Question: Here is the idea:
So I am trying to use an external library function to create some manipulation in the DOM in one of my controllers that my ng-repeat is connected to.
## Newest jsFiddle working but ...
## http://jsfiddle.net/GeorgiAngelov/KRbdL/150/
## So basically I got it to work with @BrandonTilley's help but I am trying to avoid using $timeout as I don't think that it is a viable solution but a hack.
## New fiddle with the help of @BrandonTilley
added onload listener and also I am trying to get the new element or its parent by getElementById but all it returns is NULL.
## http://jsfiddle.net/GeorgiAngelov/KRbdL/143/
The problem is the following:
I am calling that external function in my controller that adds elements to the ng-repeat array , which in term adds the new elements to the DOM. However, when I am inside the controller, the element does not exist yet, even though I have added it to the array.
How can I bound an external function to be called once the element has actually been appended to the DOM, rather than when it was actually added to the array that controls the ng-repeat?
The problem comes is that I have template 1 calling template 2, then template 2 calls template3 and then template3 calls back template 2, and I want to connect an element from template3 into template2 once template3's finishes rendering template2.
I created a directive that is linked to template3 and I used the $last property but it is still not working because template3 loads but I do not know when template2 finishes loading.Furthermore, the element.ready() does not even fire up. I also tried hacking it around with $timeout and removing element.ready, but it still gave me the error that the child element did not exist yet. I do not want to use $timeout and so I am looking for a more functional solution to my problem.
Also, I tried calling the jsPlumb library when I call the function to create a new firstlevel element but it gives parentNode undefined. I commented it out in addChild function .
'''
app.directive('vectorDrawDirective', function($timeout) {
return function($scope, element, attrs) {
//angular.element(element).css('color','blue');
if ($scope.$last === true) {
element.ready(function() {
jsPlumb.connect({
source: $scope.firstlevel.parent_id,
target: $scope.firstlevel.id,
});
jsPlumb.repaintEverything();
})
}
}
});
'''
Here is a diagram I did to help you visualize what I am trying to acomplish ( look at the text on the top right corner )

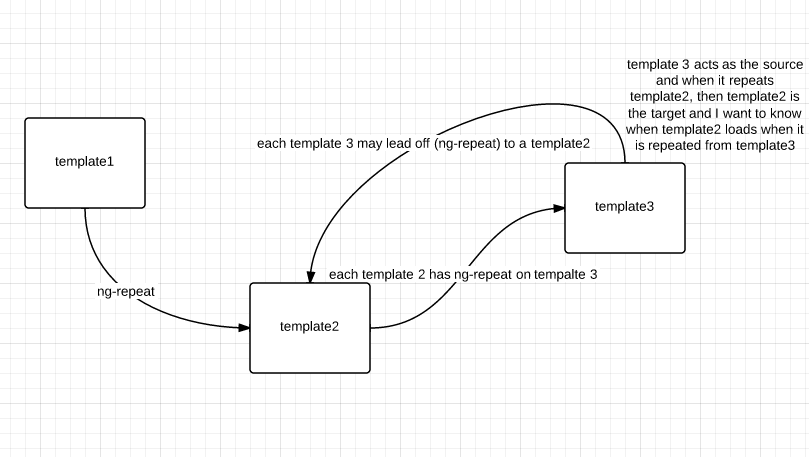
Answer: 'ngInclude' provides an 'onload' attribute which will evaluate an expression when it is loaded; does that give you what you need?
'''
<div vector-draw-directive class="thirdlevel"
ng-repeat="firstlevel in secondlevel.children"
ng-include="'templateLevel2.html'" onload="loaded()">
</div>
'''
Very basic example: <URL>